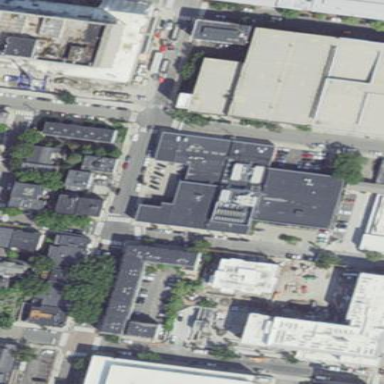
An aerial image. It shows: Black-roofed building.